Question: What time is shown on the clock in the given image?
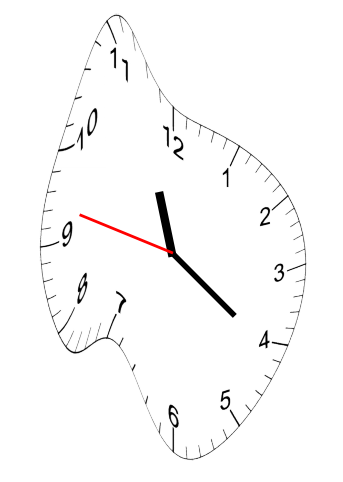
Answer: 11:20:47